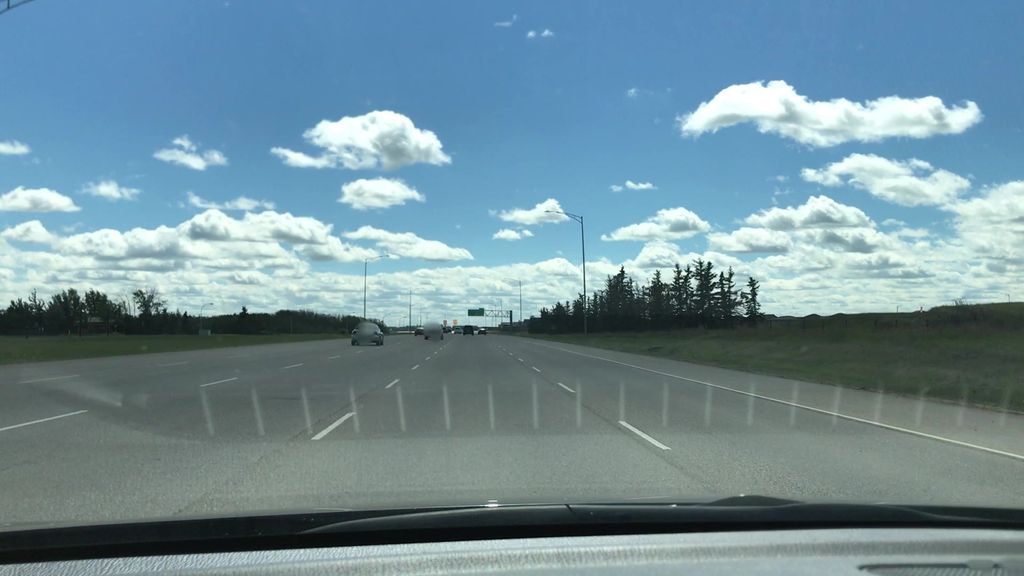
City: edmonton